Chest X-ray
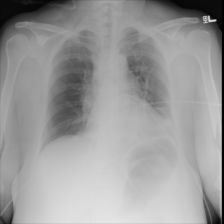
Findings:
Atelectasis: negative
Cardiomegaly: negative
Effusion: negative
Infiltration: negative
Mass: negative
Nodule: negative
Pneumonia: negative
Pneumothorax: negative
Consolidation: negative
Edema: negative
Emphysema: negative
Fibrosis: negative
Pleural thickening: negative
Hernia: negative